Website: crate-barrel
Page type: billing-address
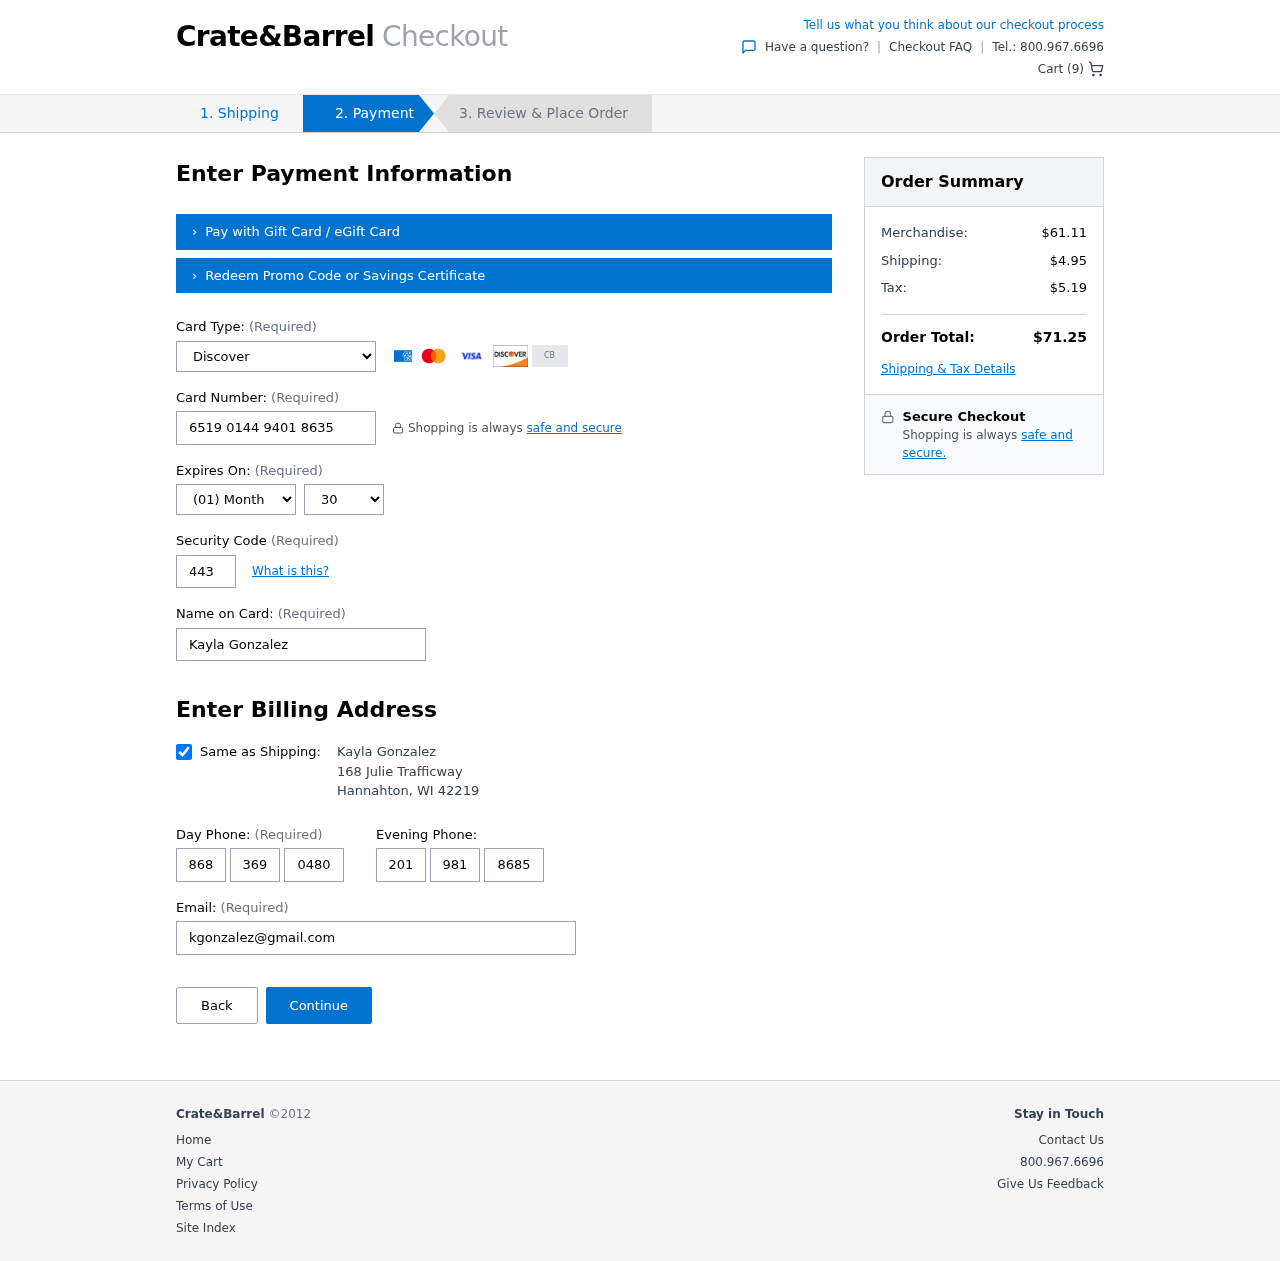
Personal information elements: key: PII_CARD_CVV
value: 443
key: PII_CARD_EXPIRY_MONTH
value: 01
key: PII_CARD_EXPIRY_YEAR
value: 30
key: PII_CARD_NUMBER
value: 6519 0144 9401 8635
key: PII_CARD_TYPE
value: Discover
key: PII_CITY
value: Hannahton
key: PII_EMAIL
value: kgonzalez@gmail.com
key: PII_FULLNAME
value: Kayla Gonzalez
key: PII_PHONE_ALT_AREA
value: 201
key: PII_PHONE_ALT_PREFIX
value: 981
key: PII_PHONE_ALT_SUFFIX
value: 8685
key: PII_PHONE_AREA
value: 868
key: PII_PHONE_PREFIX
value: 369
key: PII_PHONE_SUFFIX
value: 0480
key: PII_POSTCODE
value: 42219
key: PII_STATE_ABBR
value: WI
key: PII_STREET
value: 168 Julie Trafficway
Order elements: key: ORDER_NUM_ITEMS
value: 9
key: ORDER_SUBTOTAL
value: $61.11
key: ORDER_SHIPPING_COST
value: $4.95
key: ORDER_TAX
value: $5.19
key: ORDER_TOTAL
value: $71.25